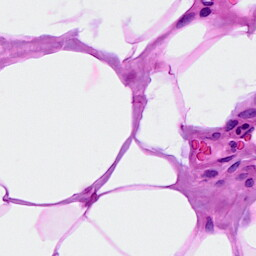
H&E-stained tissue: Breast